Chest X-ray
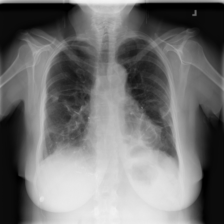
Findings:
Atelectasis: negative
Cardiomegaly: negative
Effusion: negative
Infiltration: negative
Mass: negative
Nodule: negative
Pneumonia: negative
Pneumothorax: negative
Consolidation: negative
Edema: negative
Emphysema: negative
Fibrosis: negative
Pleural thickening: negative
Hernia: negative